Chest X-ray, AP view. Patient: 25 years old, sex F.
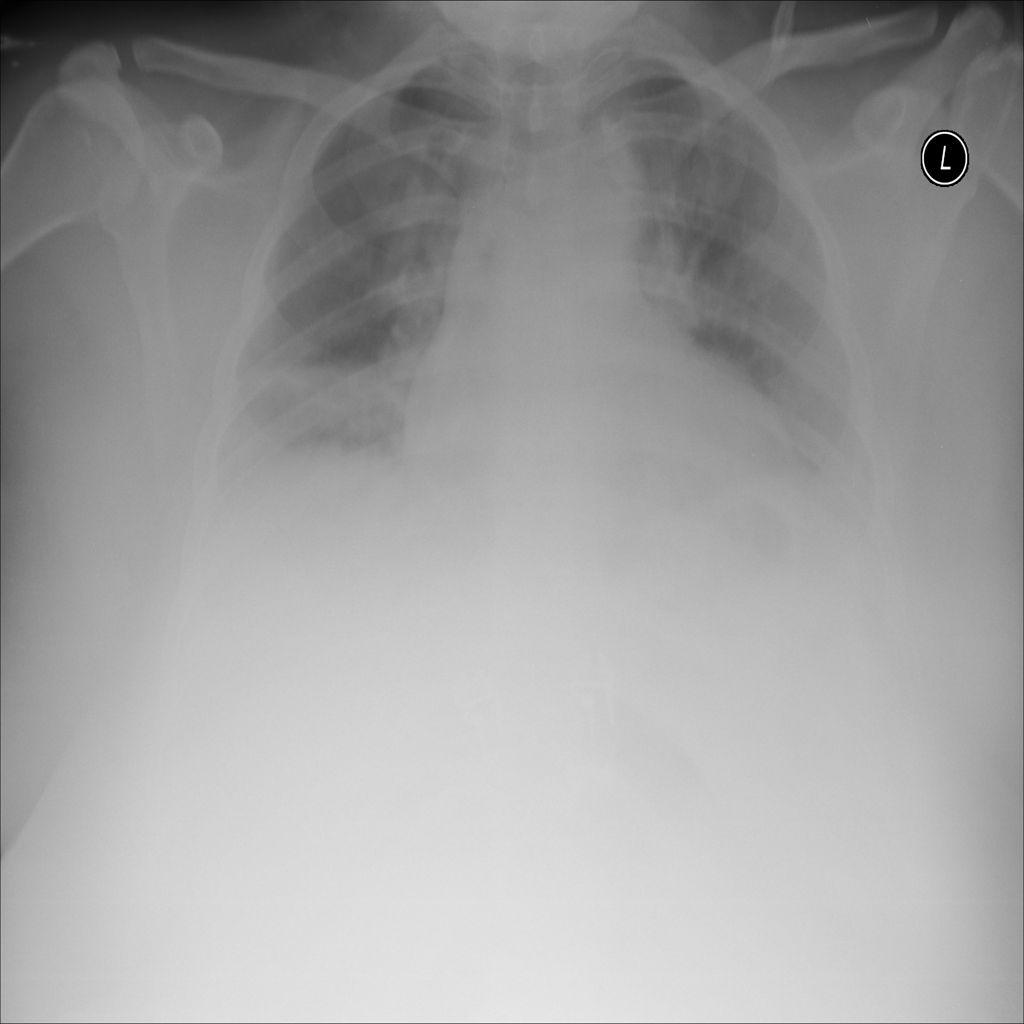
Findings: Atelectasis, Effusion